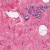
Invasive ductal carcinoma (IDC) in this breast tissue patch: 0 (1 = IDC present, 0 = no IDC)